Question: I'm doing an app using Laravel, and I'm doing a login system.
In login I don't have any problem, but in logout the browser gets an error
'''
Whoops, looks like something went wrong.
'''
My login function
'''
public function postSignin() {
if (Auth::attempt(array('email'=>Input::get('email'), 'password'=>Input::get('password')))) {
return Redirect::to('users/dashboard')->with('message', 'You are now logged in!');
} else {
return Redirect::to('users/login')
->with('message', 'Your username/password combination was incorrect')
->withInput();
}
}
'''
My logout function
'''
public function getLogout() {
Auth::logout();
return Redirect::to('users/login')->with('message', 'Your are now logged out!');
}
'''
If I remove the line 'Auth::logout();' the page is redirected but I can't use the 'Auth::check()' to verify the if the user is logged in.
After having the error 'Whoops, looks like something went wrong.' if I refresh the page the redirect is done properly.
Any clue what the problem is?
The error is just that

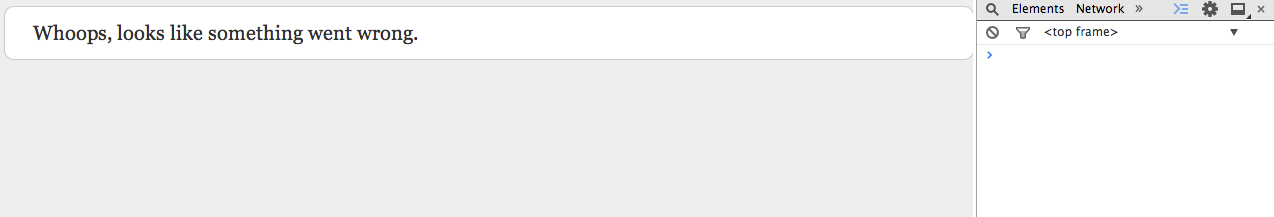
Answer: If you are using Laravel version > 4.1.25 you may be missing the remember_token field on the users table.
see: <URL>
Laravel requires "nullable remember_token of VARCHAR(100), TEXT, or equivalent to your users table."